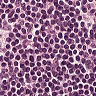
Metastatic tissue present: no